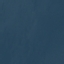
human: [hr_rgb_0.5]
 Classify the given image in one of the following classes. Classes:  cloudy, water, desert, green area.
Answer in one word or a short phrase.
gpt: water